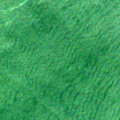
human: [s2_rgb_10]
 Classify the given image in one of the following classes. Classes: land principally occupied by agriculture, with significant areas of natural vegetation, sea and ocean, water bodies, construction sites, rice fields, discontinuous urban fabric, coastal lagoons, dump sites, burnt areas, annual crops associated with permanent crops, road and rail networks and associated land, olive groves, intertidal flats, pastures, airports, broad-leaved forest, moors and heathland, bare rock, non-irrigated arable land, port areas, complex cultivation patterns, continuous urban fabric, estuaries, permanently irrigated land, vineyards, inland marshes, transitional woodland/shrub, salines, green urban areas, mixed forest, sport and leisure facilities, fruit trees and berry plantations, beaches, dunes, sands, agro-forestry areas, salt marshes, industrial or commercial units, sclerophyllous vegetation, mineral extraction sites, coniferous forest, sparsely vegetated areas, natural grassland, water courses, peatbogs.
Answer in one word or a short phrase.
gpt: sea and ocean